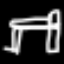
Label: bed